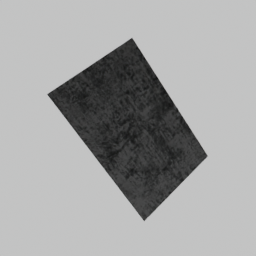
Label: decoration